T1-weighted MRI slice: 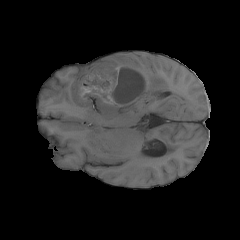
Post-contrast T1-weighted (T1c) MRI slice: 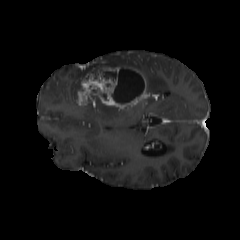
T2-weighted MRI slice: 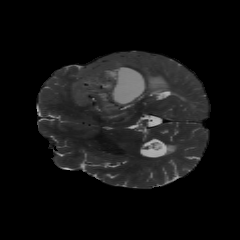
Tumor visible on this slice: yes